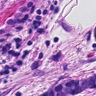
Metastatic tissue present: yes